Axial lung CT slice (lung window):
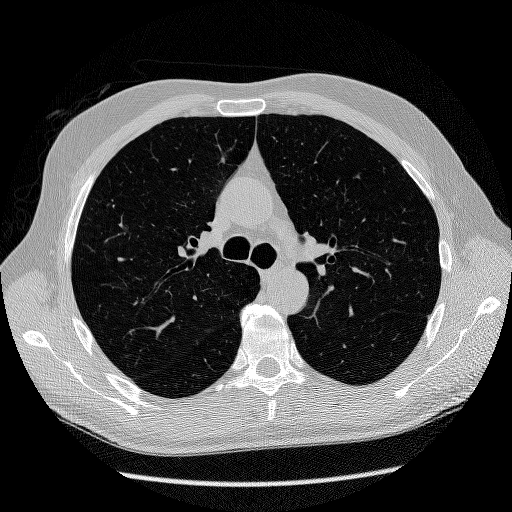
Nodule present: no